Aerial crown-view tile of a tropical tree (Barro Colorado Island, Panama), acquired 20250217:
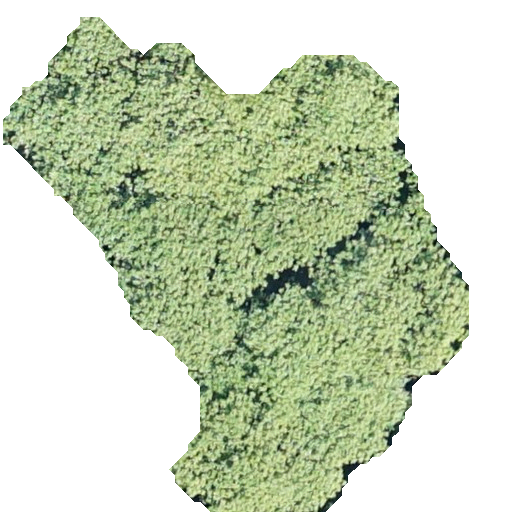
Species: Hieronyma alchorneoides
GBIF accepted scientific name: Hieronyma alchorneoides
Crown area: 201.361 m²